一年级 · 算术
口算。（共 9 分）
$63+8=$
$40-20=$
$49+10=$
47 元 -3 元 $=$
5 元 +10 角 $=$

$50+30+8=$

$30+(12-5)=$

$27+(48-8)=$

$85-(5+15)=$
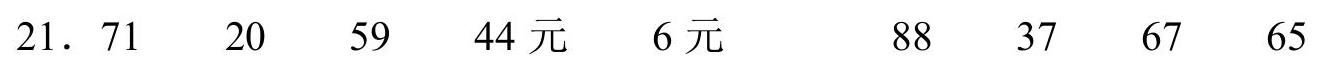
答案: 解